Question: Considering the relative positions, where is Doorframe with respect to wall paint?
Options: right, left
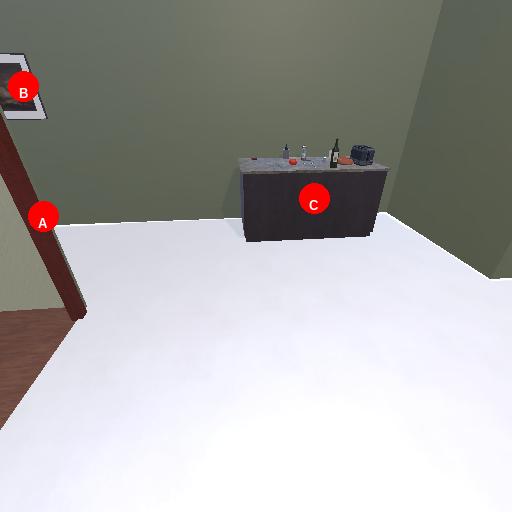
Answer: right